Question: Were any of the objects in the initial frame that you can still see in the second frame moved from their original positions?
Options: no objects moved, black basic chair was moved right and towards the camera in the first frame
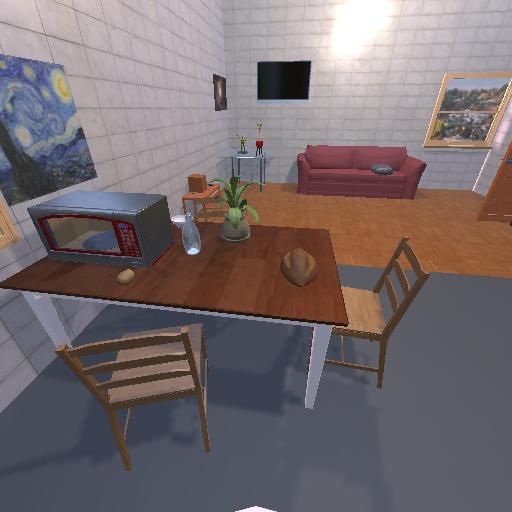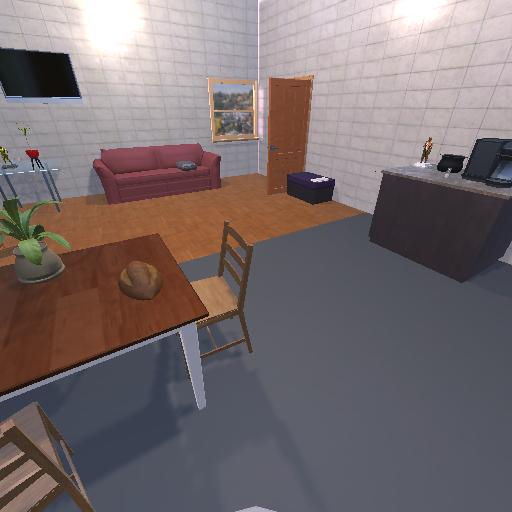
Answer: no objects moved